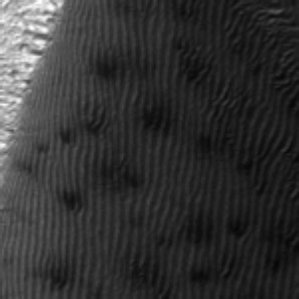
Label: frost